Question: GCC reports this weird syntax error when I include the header file in a specific file.
Error:
'''
In file included from ../src/libscws/rule.h:17,
from ../src/libscws/scws.h:16,
from ../src/libscws/scws.c:20:
../src/libscws/../cjson/cJSON.h:58: error: expected ')' before 'sz'
../src/libscws/../cjson/cJSON.h:59: error: expected ';' before 'void'
'''
cJSON.h:

Include source:
'''
8 #ifndef _SCWS_RULE_20070525_H_
9 #define _SCWS_RULE_20070525_H_
10
11
12 #ifdef __cplusplus
13 extern "C" {
14 #endif
15
16 /* xtree required */
17 #include "../cjson/cJSON.h"
18 #include "xtree.h"
19
20 #define SCWS_RULE_MAX 32
21 #define SCWS_RULE_SPECIAL 0x80000000
22 #define SCWS_RULE_NOSTATS 0x40000000
'''
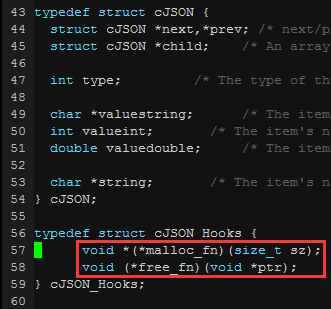
Answer: It may be that 'size_t' is not defined. Try including 'stddef.h' before all your other headers.